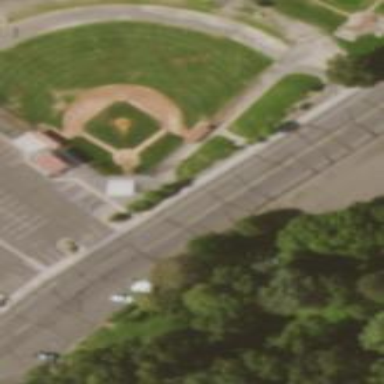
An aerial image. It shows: Baseball pitch for leisure and sports activities.